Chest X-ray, PA view. Patient: 63 years old, sex M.
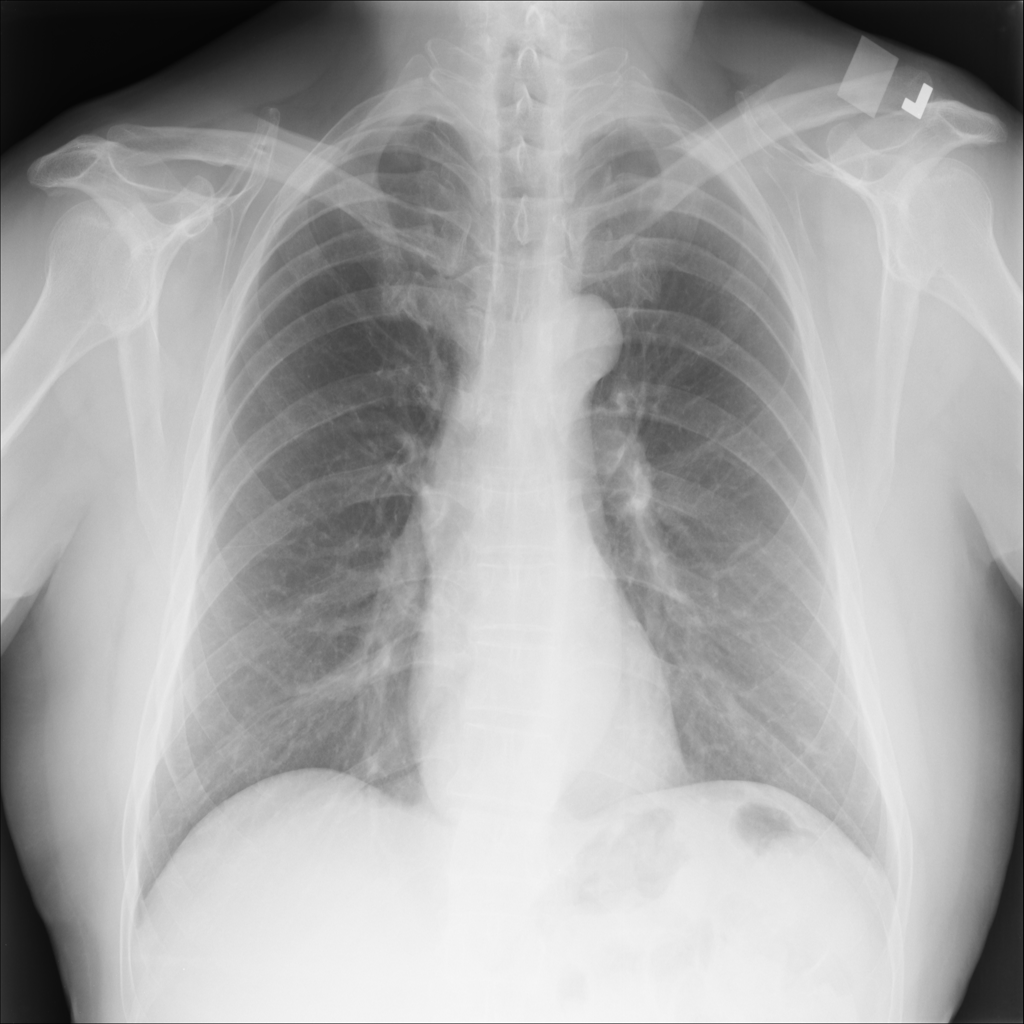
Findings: No Finding